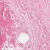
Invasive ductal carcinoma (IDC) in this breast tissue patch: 0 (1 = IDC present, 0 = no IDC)